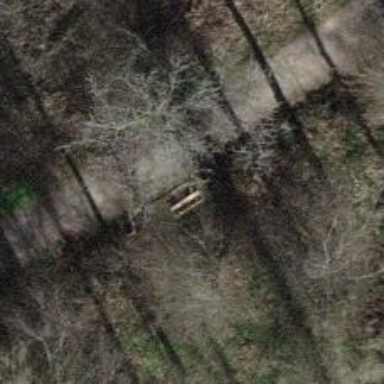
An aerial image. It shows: Bench for seating.